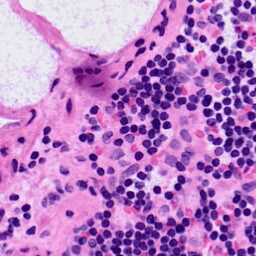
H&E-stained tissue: LymphNode